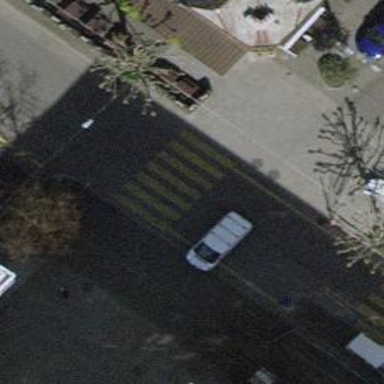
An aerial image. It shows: Asphalt living street with opposite cycleway.